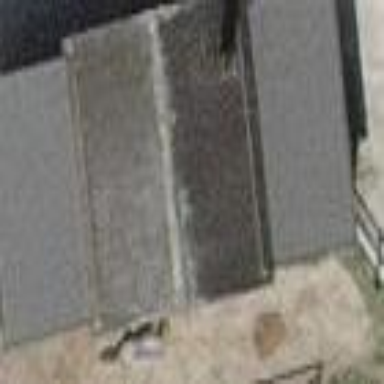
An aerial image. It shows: Shed building.